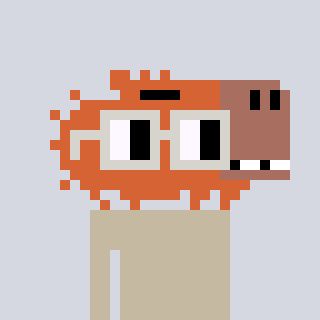
a pixel art character with square light gray glasses, a capybara-shaped head and a bege-colored body on a cool background